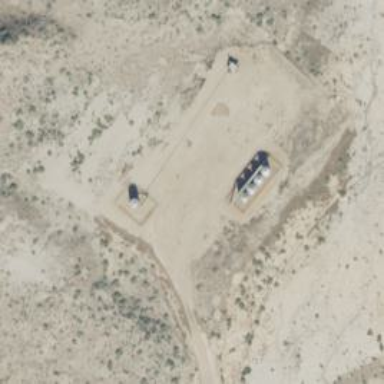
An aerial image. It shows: Petroleum well that is man-made.